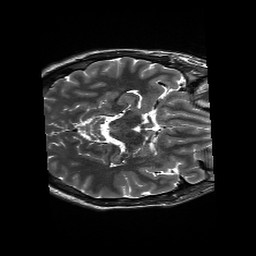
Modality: T2w
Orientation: axial
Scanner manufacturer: siemens
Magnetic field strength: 3 T
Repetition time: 13.52 s
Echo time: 0.088 s